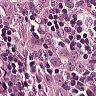
Metastatic tissue present: yes